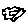
Label: cloud